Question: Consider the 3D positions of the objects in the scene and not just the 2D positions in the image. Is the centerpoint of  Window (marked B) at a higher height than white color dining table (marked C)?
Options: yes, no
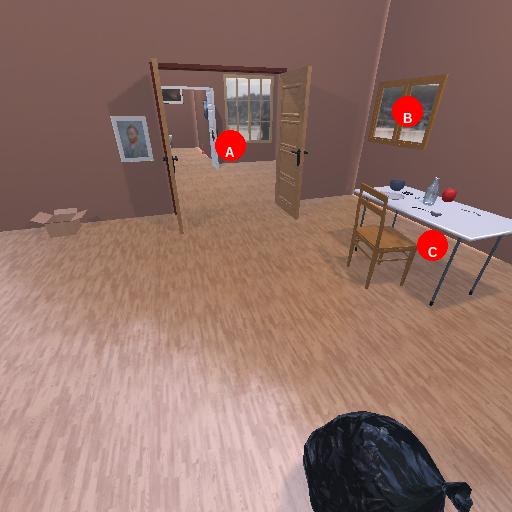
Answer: yes